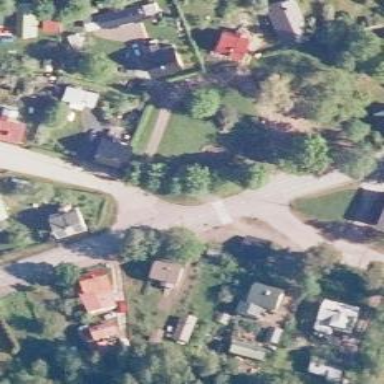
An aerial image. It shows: Uncontrolled road crossing.